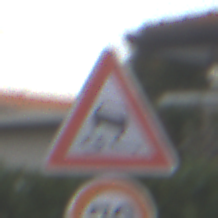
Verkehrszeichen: SchleuderOderRutschgefahr
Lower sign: Geschwindigkeit70
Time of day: SunriseSunset
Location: Outdoor (Urban)
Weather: Clear
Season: NotSpecified
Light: Natural